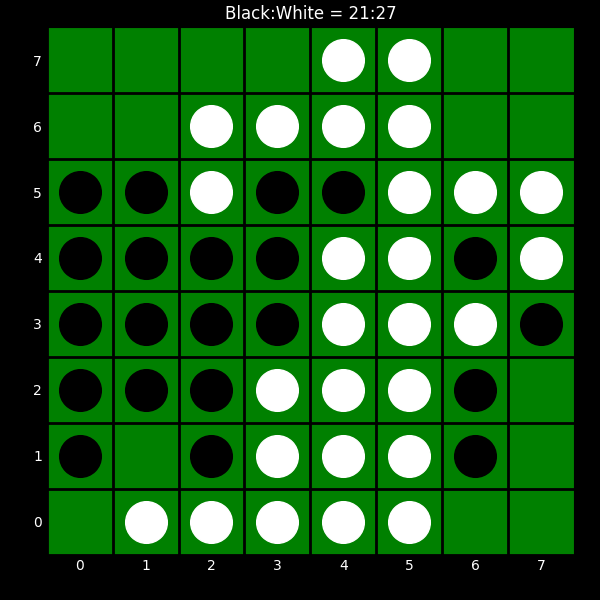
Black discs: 21
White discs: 27